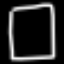
Label: square